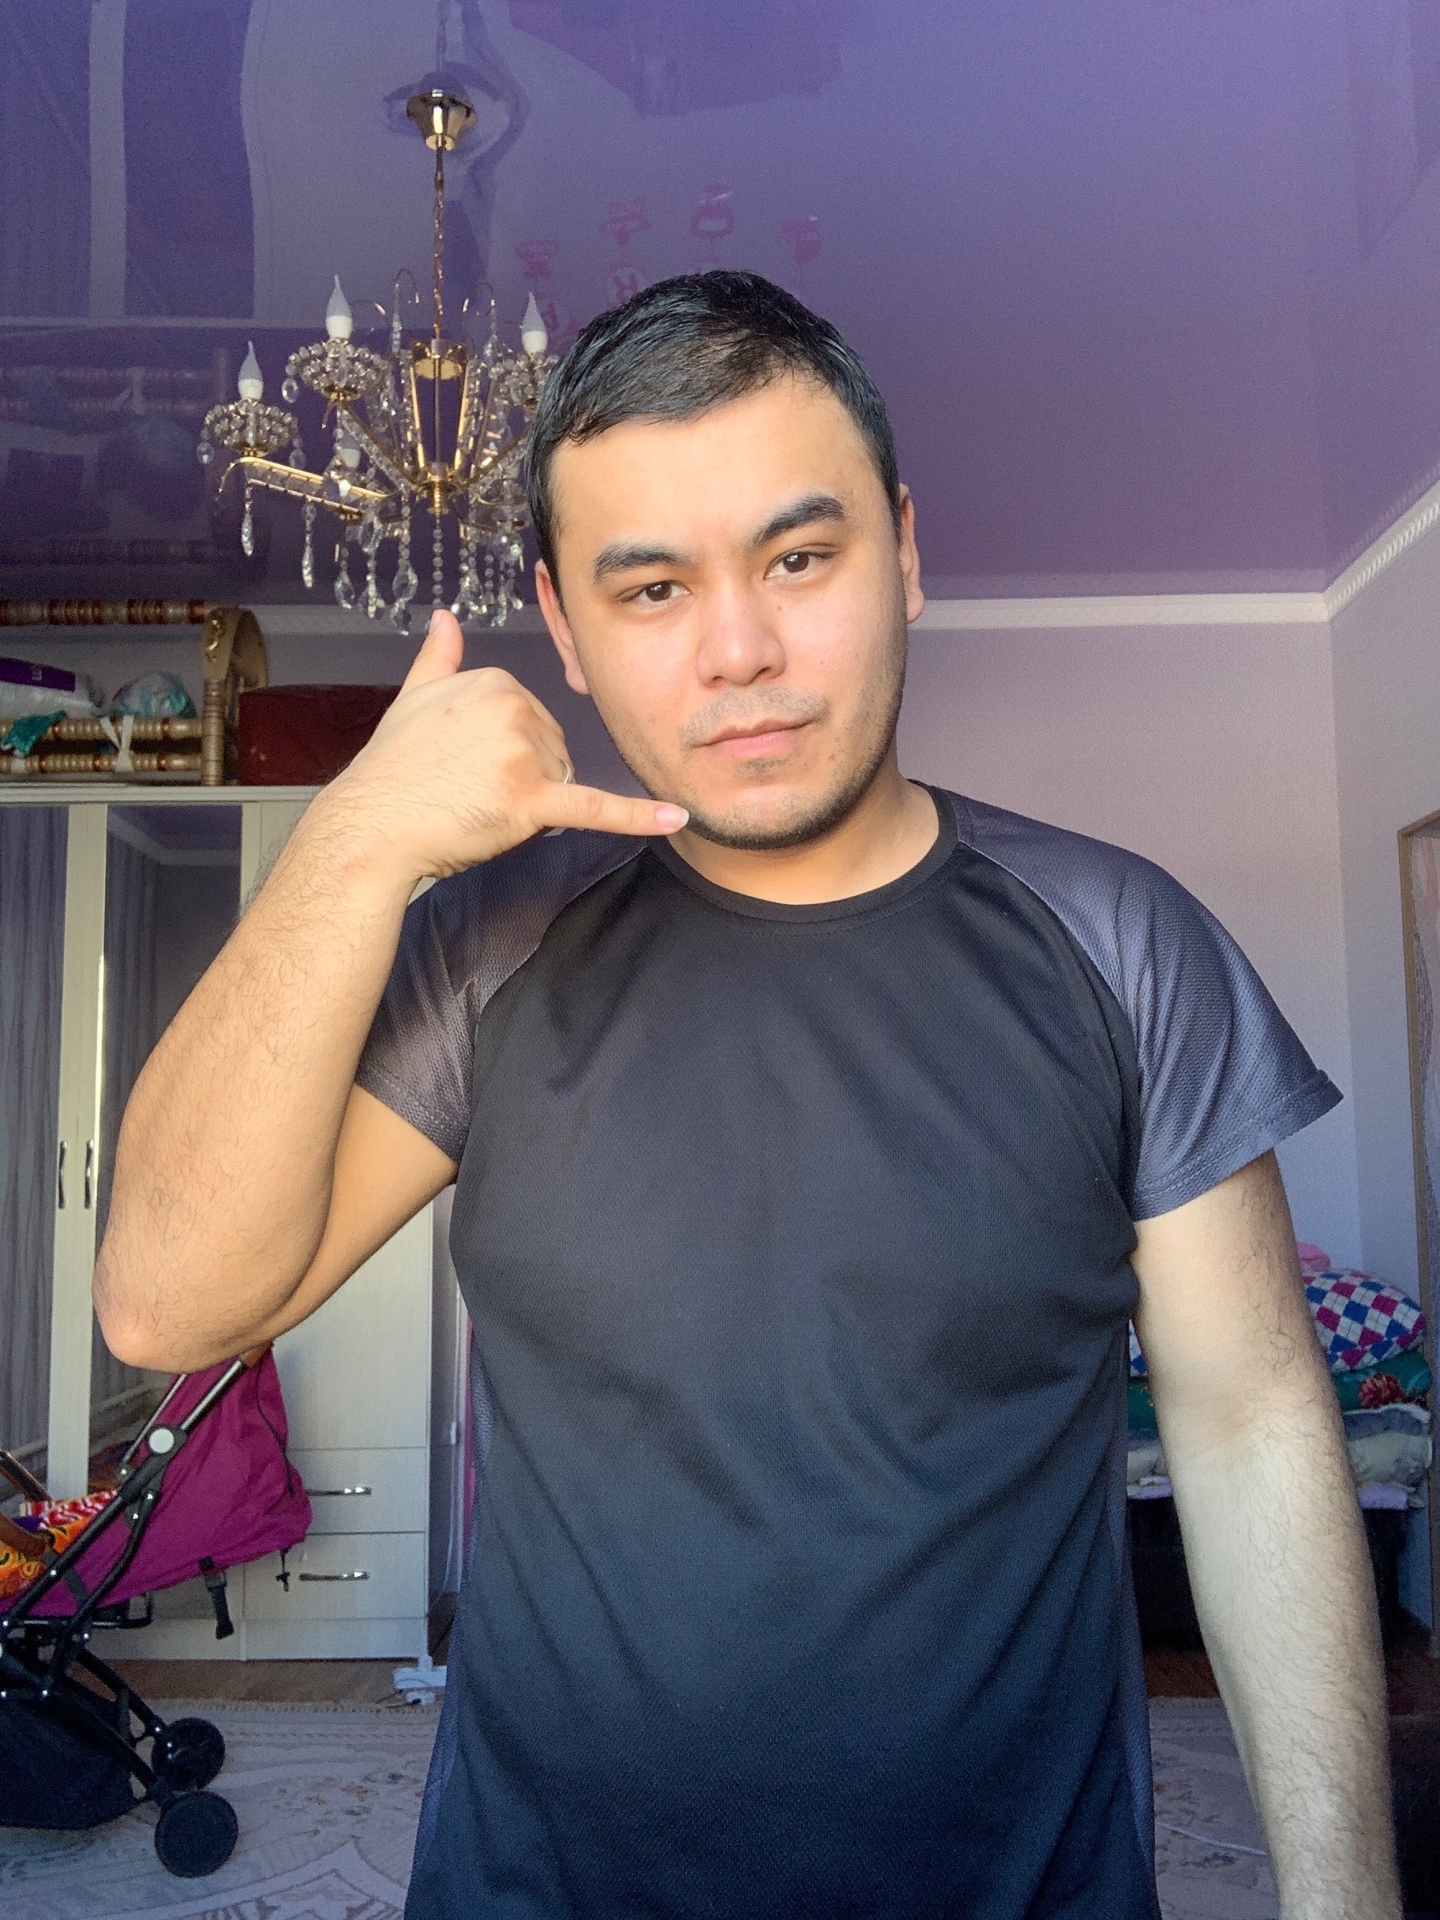
Label: clear